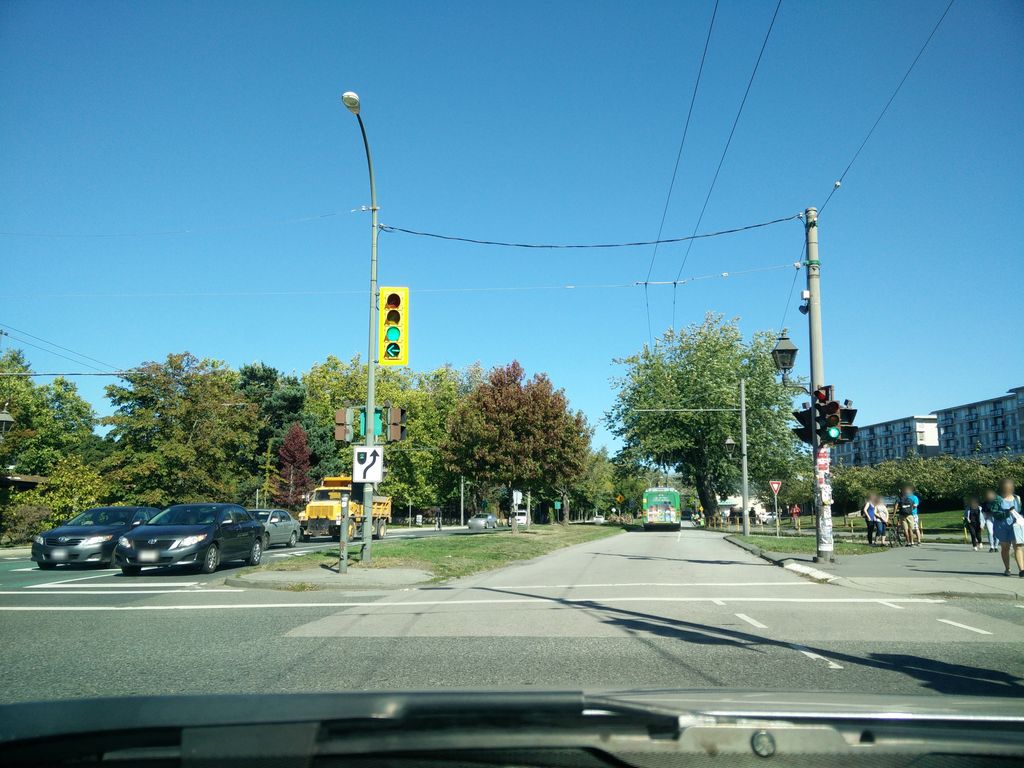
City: vancouver